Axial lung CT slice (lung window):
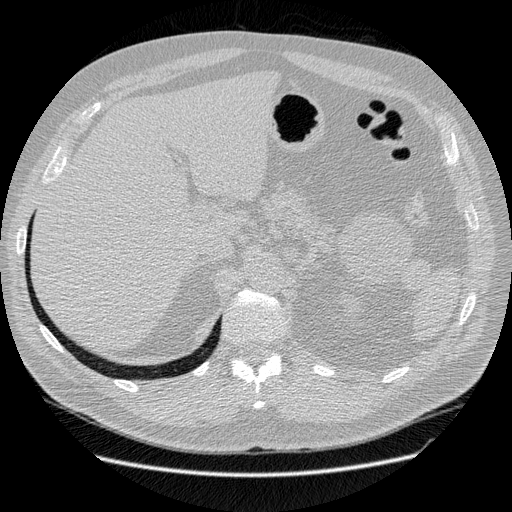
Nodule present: no